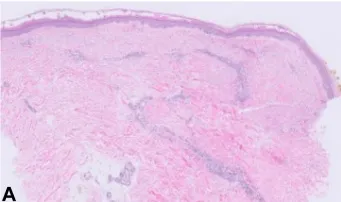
Histopathology demonstrating sparse perivascular dermatitis. X50, low power), neutrophilic.
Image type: pathology (h&e)